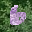
Label: 6